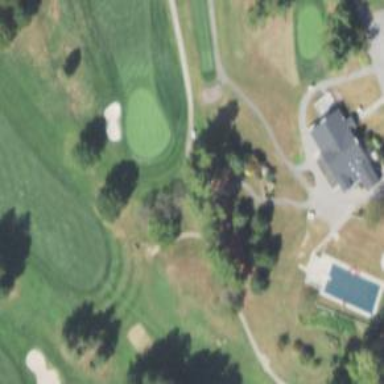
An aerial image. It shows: Path for both roads and golfers.